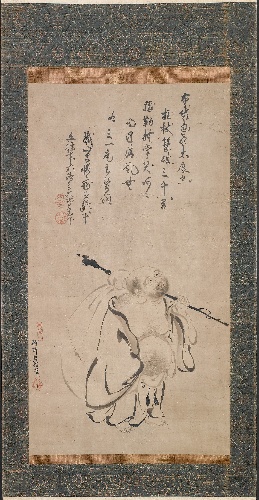
Title: 狩野孝信筆   布袋図「拄杖擊破三千界。彌勒撫掌笑呵呵，明月清風無。」|Hotei
Artist: Kano Takanobu|Tetsuzan Sōdon
Artist bio: Japanese, 1571–1618|Japanese, 1532–1617
Date: 1616
Object type: Hanging scroll
Classification: Paintings
Medium: Hanging scroll; ink and color on paper
Culture: Japan
Period: Edo period (1615–1868)
Dimensions: Image: 27 1/2 x 15 in. (69.9 x 38.1 cm)
Overall with mounting: 59 1/2 x 18 3/4 in. (151.1 x 47.6 cm)
Overall with rollers: 59 1/2 x 20 1/2 in. (151.1 x 52.1 cm)
Department: Asian Art
Credit line: Funds from various donors, 2006
Accession year: 2006
Repository: Metropolitan Museum of Art, New York, NY
Tags: Men|Buddhism